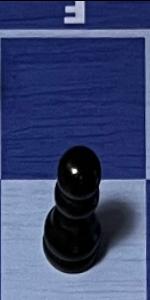
Label: Pawn_Black